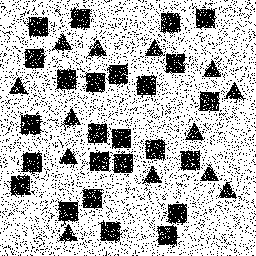
Squares: 25
Triangles: 13
Stars: 0
Total shapes: 38